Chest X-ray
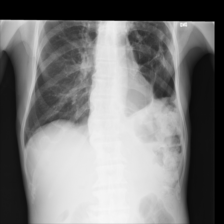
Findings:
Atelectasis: negative
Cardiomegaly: negative
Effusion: negative
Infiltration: negative
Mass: negative
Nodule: negative
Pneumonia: negative
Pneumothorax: negative
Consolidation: negative
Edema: negative
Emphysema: negative
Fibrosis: negative
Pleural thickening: negative
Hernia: negative